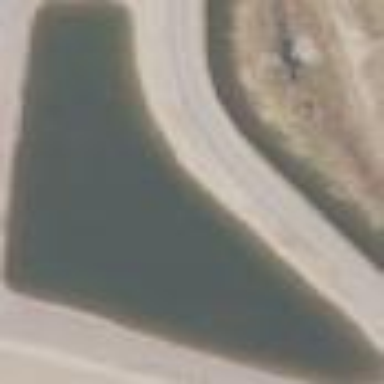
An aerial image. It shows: Basin with water.